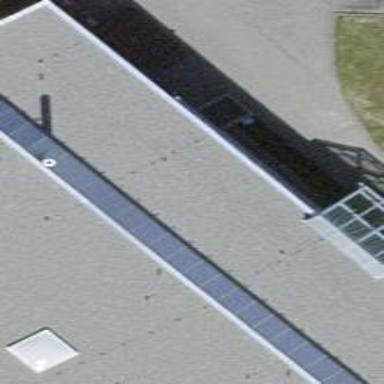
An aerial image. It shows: View of roof of building.